Field crop: tomato
Growth stage: 2
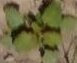
Species: solanum